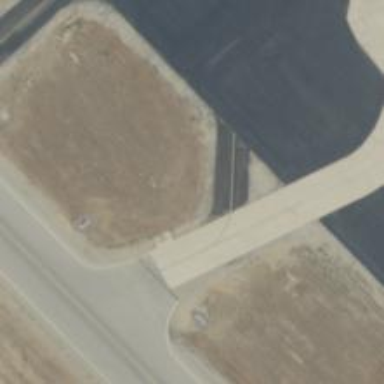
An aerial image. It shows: Image of taxiway at airport.